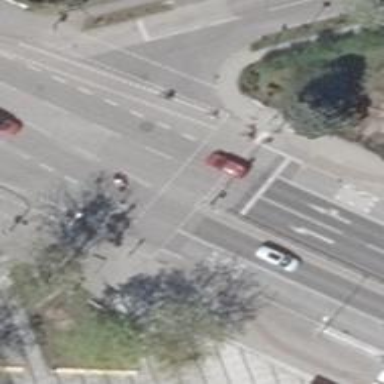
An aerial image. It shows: Road with traffic signals controlling the flow of traffic.